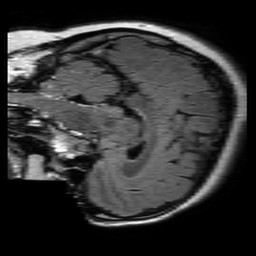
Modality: FLAIR
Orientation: sagittal
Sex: female
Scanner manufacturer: philips
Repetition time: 11 s
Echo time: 0.125 s